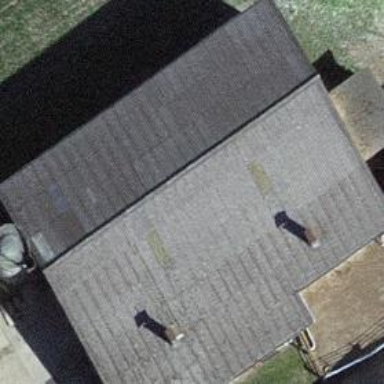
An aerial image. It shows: Barn.